Question: I've solved the problem to bring an icon image into the header of a 'TitledPane' like this:
'''
<TitledPane fx:id="x2" text="Strukturen">
<graphic>
<ImageView >

<Image url="@/de/myres/icons/arrow-out.png" />

</ImageView>
</graphic>
<content>
<AnchorPane id="Content" minHeight="0.0" minWidth="0.0"
prefHeight="180.0" prefWidth="200.0" />
</content>
</TitledPane>
'''
This looks like the following:

As you can see, it looks not very nice when the arrow for collapsing and this icon are shown beside each other directly.
How can i achieve to get the icon to the right side of the title bar?
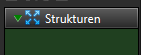
Answer: You could leave the TitledPane text blank and set the icon node to be an HBox containing a Label on the left and an ImageView on the right.